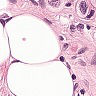
Metastatic tissue present: yes